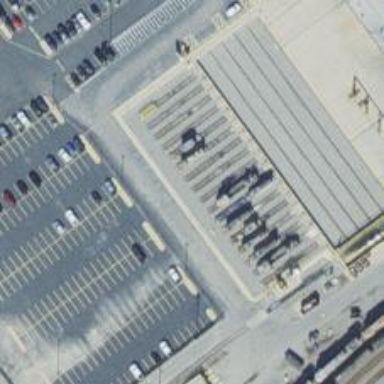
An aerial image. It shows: Railway yard used for servicing trains.